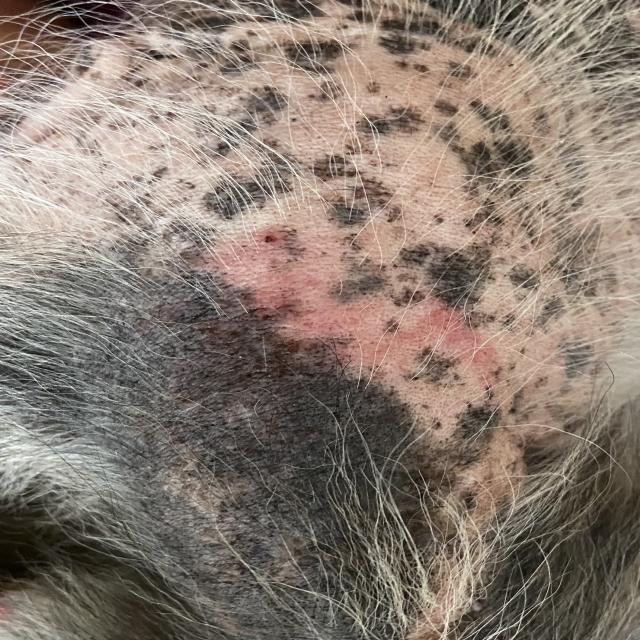
Canine demodicosis (Demodex mange) — caused by Demodex canis mites. Presents with alopecia, follicular papules, pustules, and comedones. Often localized on face and forelimbs.